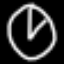
Label: clock